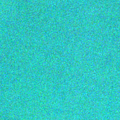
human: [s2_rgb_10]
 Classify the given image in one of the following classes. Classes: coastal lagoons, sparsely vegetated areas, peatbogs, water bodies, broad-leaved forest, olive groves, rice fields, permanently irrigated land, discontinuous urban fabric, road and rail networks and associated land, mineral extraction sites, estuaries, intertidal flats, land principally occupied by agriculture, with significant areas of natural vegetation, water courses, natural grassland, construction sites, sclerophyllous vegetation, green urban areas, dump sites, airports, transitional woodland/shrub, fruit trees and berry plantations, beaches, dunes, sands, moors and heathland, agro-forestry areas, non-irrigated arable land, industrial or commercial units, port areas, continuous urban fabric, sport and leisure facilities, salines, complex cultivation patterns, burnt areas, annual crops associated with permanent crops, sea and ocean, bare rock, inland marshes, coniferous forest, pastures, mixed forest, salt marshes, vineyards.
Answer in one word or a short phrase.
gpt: sea and ocean